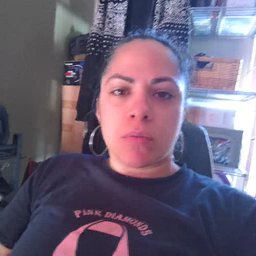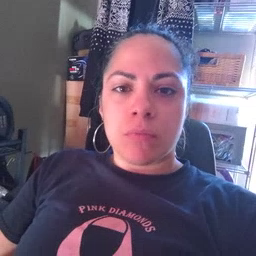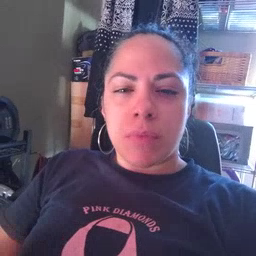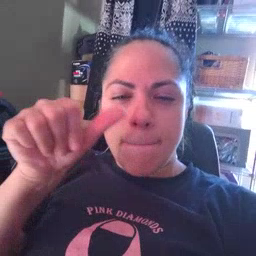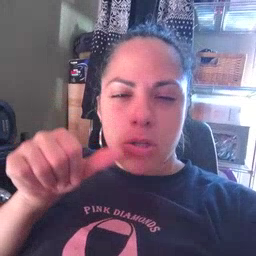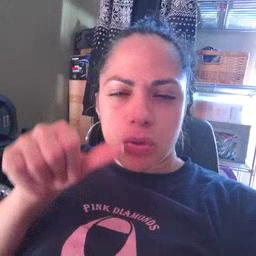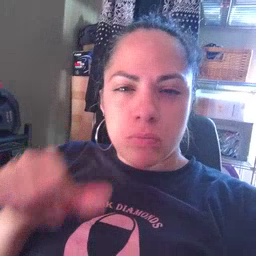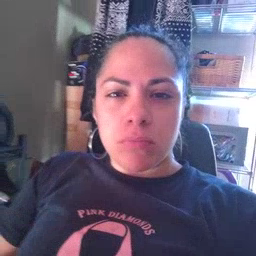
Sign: puzzle